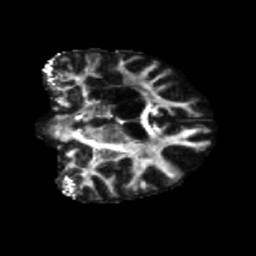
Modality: FA
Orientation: coronal
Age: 68
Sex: female
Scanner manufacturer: siemens
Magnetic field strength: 3 T
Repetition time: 5.25 s
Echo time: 0.08 s